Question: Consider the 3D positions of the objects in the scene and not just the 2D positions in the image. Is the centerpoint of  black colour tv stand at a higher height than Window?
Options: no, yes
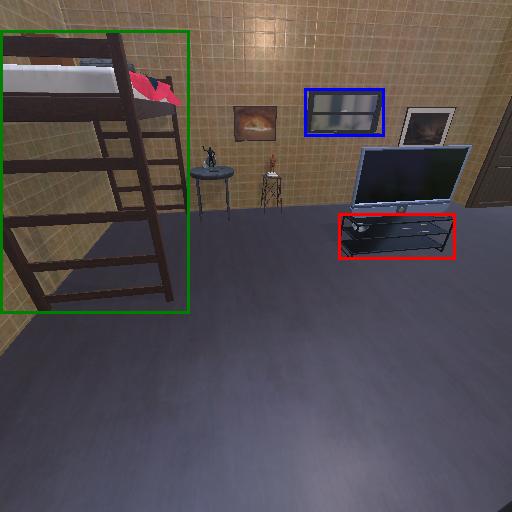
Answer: no